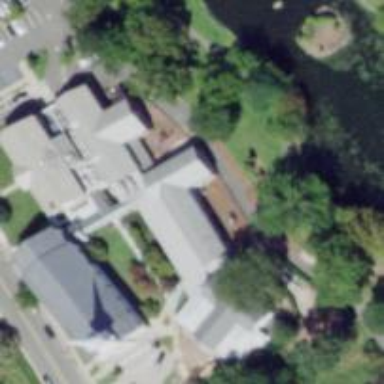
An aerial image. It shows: Beautiful church building.